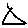
Label: triangle